Question: I have a table which contains 2 '<td>' and both the '<td>' contains 2 separate images but its giving me weird height issue.
Its working perfectly in compatibility view but giving issues in non-compatibility view, the same issue is there in chrome browser.
Here is my jsfiddle Link : <URL>
My Code :
'''
<table id="tbleHeader" border="0" cellpadding="0" cellspacing="0">
<tr>
<td><a style="width: auto;" href="#"><img style="height: 43px;" src="~/images/iqi.jpg" runat="server" id="imgLogo" alt="" /></a></td>
<td onmouseover="ShowParentMenu()"><h1 id="logout" ><a href="#" title="Logout"></a></h1></td>
</tr>
</table>
'''
Here is the image of my problem
The blue is the height which i have not assigned but by default its taking so i do not want that height in my table.

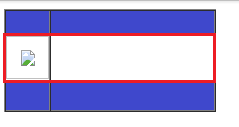
Answer: the id logout has a margin, this will fix it for me:
'''
#logout {
margin: 0px;
}
'''
if i understand you right this solve the problem
The margin is becouse it is a h1 that has a margin by default
jsfiddle:<URL>